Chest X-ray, PA view. Patient: 39 years old, sex F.
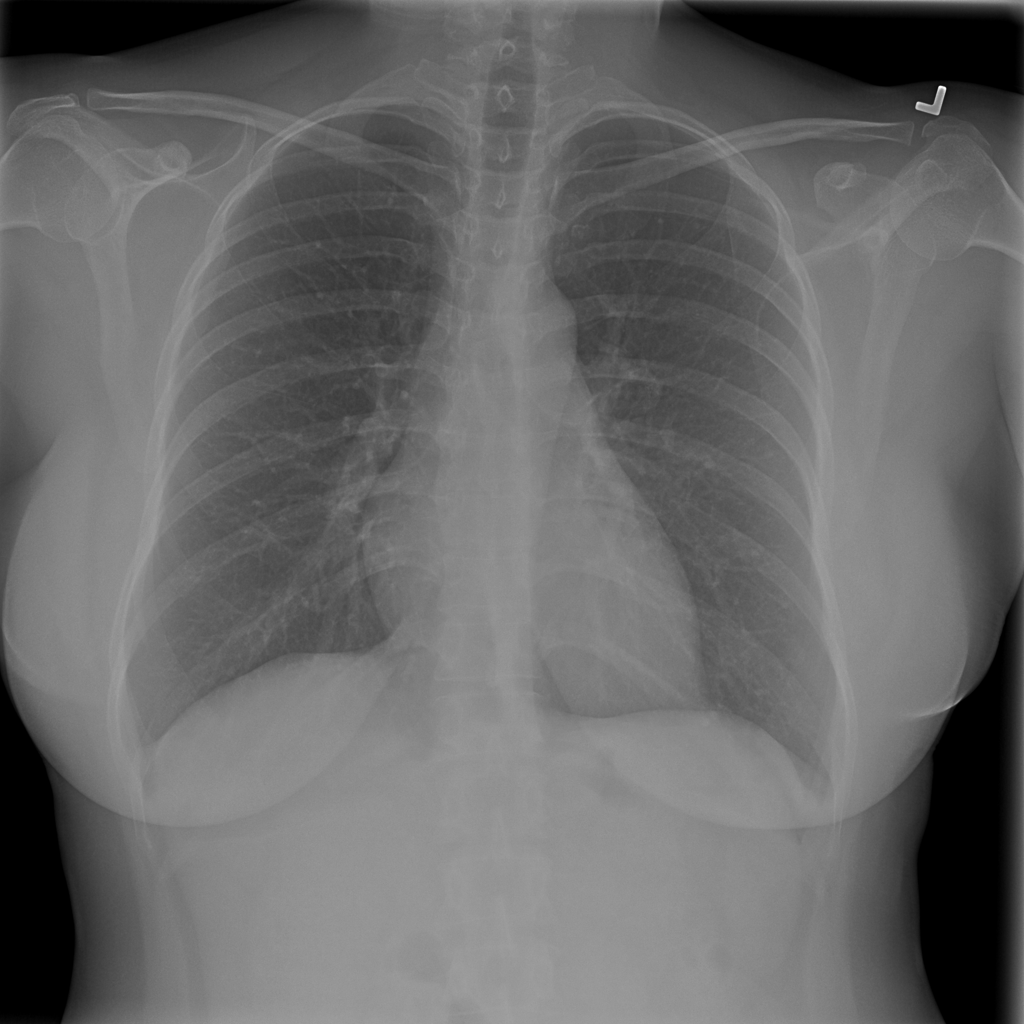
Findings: No Finding